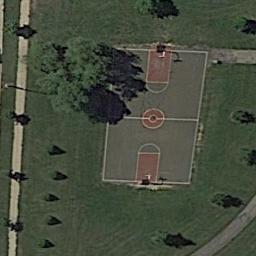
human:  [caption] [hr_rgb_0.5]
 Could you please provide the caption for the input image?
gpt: A basketball court on the lawn and some trees beside .

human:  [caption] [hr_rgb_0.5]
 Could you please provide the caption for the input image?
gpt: There is a basketball court on the left side of the path .

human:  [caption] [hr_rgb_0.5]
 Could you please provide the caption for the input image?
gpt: There is a basketball court in the middle of grass .

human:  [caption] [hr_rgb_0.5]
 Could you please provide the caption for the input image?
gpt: The basketball court is beside the grass .